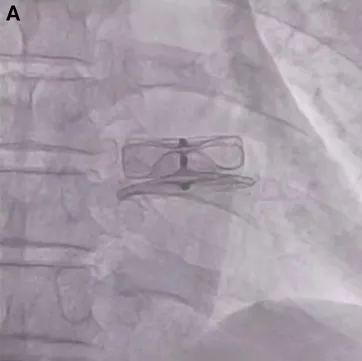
(A) During the performance of the procedure, fluoroscopic imaging showed that the LACbes device was observed to float in sync with the cardiac cycle within the LA.
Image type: radiology (x_ray)